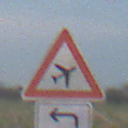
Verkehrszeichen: FlugbetriebLinks
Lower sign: RichtungsangabeDurchPfeile2
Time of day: SunriseSunset
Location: Outdoor (Nature)
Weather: PartlyCloudy
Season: NotSpecified
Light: Natural